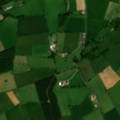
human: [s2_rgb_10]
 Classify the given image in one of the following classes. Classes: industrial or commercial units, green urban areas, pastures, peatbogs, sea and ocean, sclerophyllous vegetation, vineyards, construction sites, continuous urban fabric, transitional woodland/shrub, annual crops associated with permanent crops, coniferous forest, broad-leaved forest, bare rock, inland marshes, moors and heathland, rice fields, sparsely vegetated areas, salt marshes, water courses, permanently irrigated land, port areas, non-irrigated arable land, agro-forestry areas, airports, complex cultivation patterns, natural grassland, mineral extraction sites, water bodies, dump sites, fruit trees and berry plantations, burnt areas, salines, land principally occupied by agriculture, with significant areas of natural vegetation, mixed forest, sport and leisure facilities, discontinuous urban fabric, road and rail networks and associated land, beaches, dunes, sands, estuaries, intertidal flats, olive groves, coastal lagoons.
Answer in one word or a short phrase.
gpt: non-irrigated arable land, pastures, coniferous forest, transitional woodland/shrub